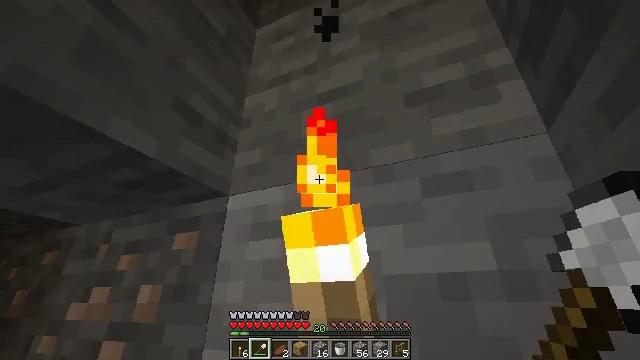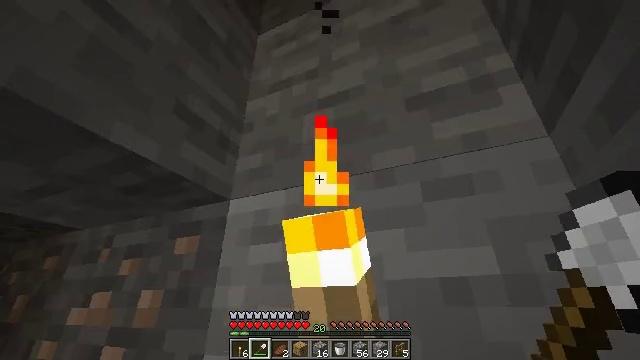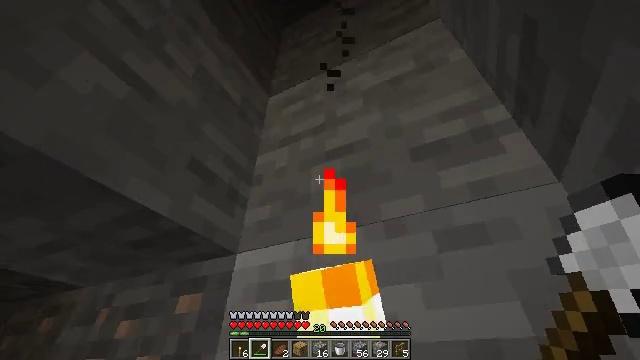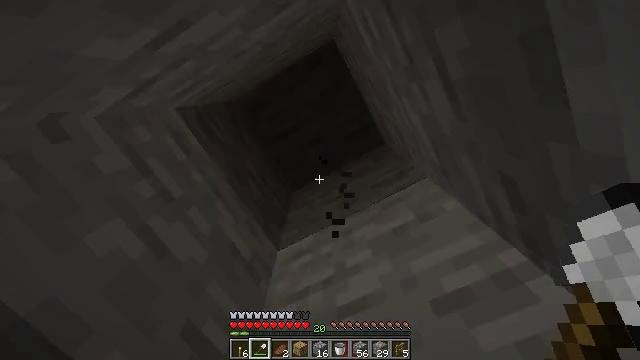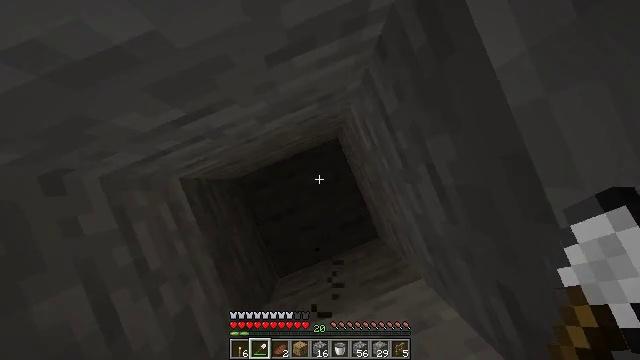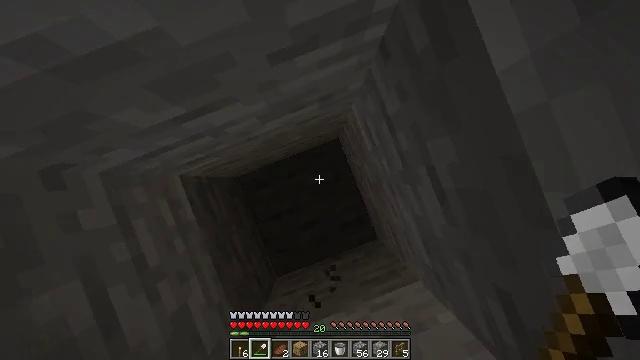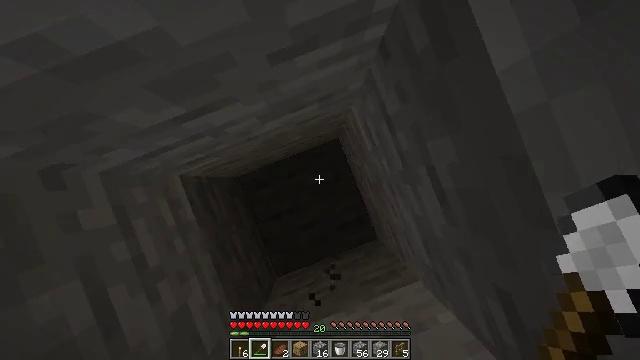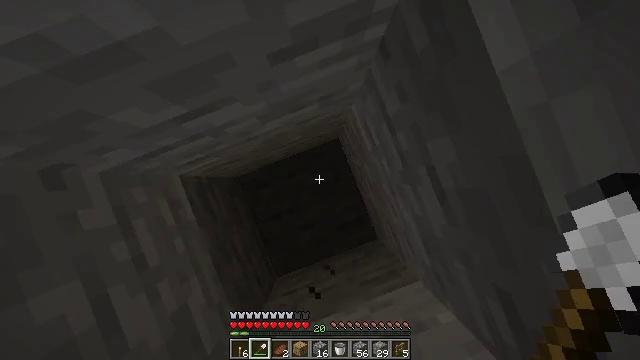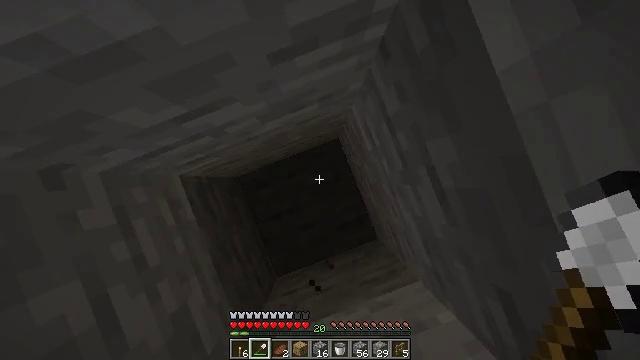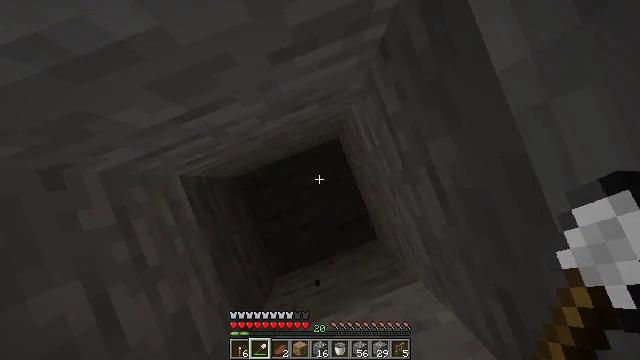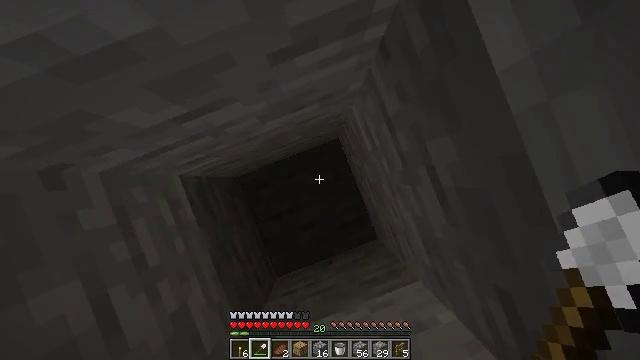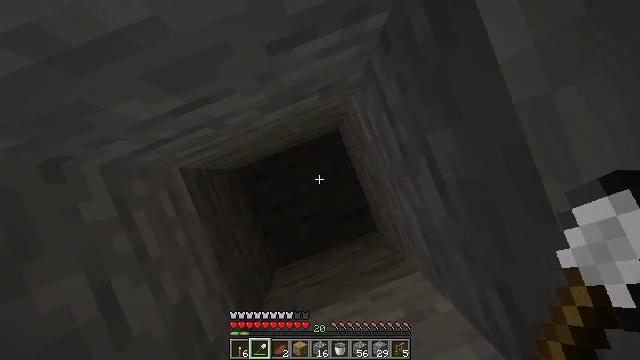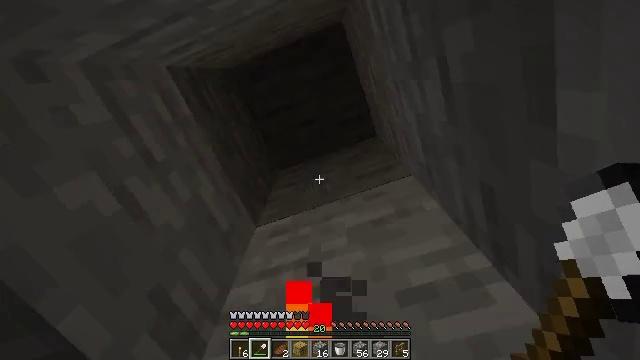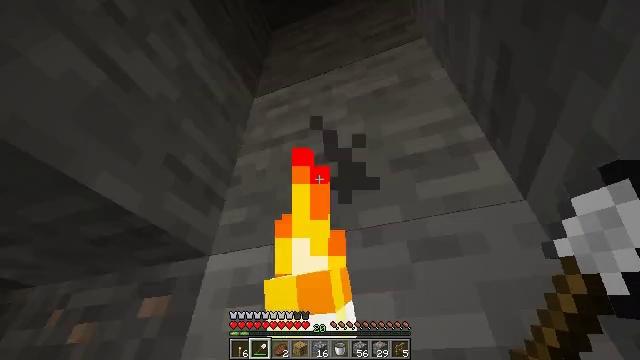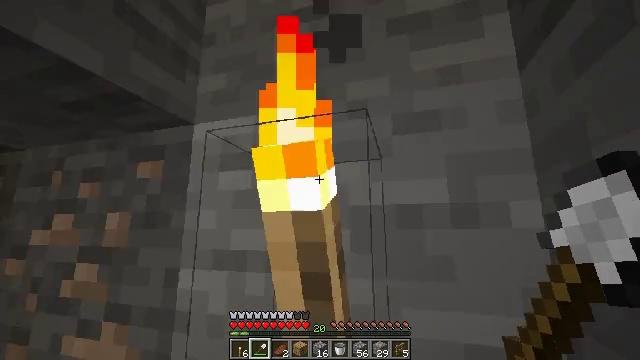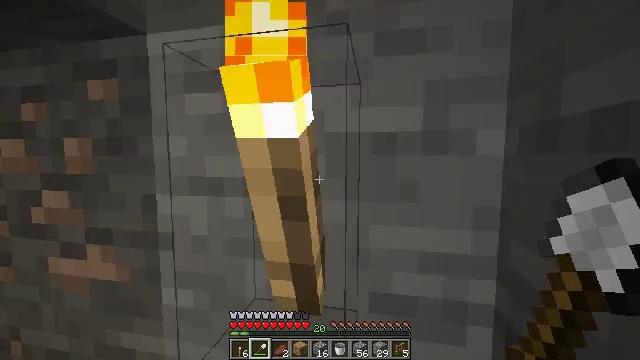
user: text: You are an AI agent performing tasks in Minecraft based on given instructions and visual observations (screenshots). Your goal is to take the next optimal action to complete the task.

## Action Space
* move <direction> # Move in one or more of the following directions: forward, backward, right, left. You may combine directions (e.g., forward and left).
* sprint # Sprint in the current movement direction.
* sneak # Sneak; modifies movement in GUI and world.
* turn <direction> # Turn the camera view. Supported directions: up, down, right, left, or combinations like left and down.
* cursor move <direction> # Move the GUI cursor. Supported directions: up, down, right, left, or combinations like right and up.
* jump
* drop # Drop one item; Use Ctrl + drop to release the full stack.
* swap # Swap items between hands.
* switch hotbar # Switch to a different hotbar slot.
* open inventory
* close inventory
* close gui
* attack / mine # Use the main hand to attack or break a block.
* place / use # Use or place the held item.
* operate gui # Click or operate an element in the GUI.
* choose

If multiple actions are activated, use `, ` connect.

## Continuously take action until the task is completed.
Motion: motion action
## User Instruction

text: Destroy the wall torch to gather it.
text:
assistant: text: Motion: no_op
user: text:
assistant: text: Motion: turn left and up
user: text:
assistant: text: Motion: turn left and up
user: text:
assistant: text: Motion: turn right and up
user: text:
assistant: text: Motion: turn right and up
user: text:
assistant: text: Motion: no_op
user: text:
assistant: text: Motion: no_op
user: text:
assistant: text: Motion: no_op
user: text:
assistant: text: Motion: no_op
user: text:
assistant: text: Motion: no_op
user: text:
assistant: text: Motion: turn down
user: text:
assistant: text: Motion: turn down
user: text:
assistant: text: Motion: turn down
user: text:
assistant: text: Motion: turn right and down
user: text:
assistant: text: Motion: turn right and down
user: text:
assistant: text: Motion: turn right and down
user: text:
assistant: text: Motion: turn right and down
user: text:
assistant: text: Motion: no_op
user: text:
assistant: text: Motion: turn left and down
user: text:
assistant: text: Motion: turn down
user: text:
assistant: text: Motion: no_op
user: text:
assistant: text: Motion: no_op
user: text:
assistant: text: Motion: turn left
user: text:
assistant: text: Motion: attack / mine
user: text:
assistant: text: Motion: attack / mine
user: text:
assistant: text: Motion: no_op
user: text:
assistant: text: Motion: no_op
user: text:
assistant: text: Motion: no_op
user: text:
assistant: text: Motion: no_op
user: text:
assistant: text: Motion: no_op